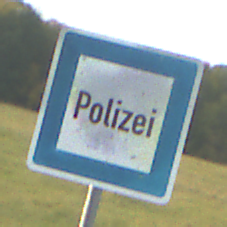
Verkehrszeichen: Polizei
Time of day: SunriseSunset
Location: Outdoor (Nature)
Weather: PartlyCloudy
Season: NotSpecified
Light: Natural